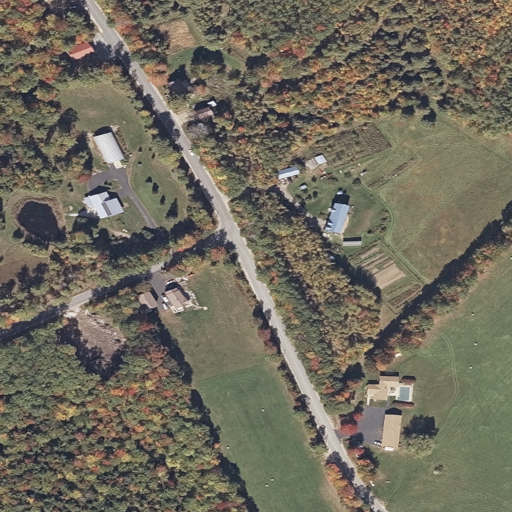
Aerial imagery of mountain in Maine named Brett Hill containing pasture, mixed forest, low intensity development, medium intensity development, open development, deciduous forest, herbaceous wetlands, woody wetlands, and shrub